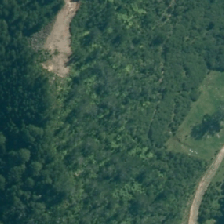
Land cover: broadleaved_indigenous_hardwood